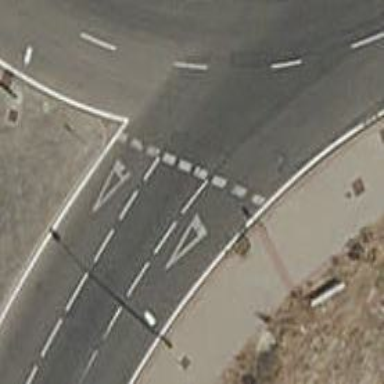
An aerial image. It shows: Road with "give way" sign.